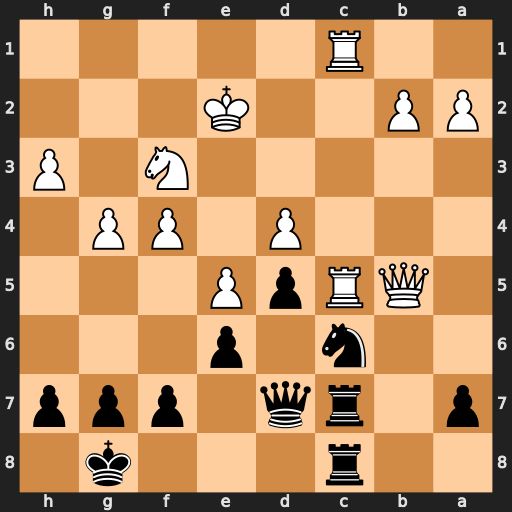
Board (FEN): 2r3k1/p1rq1ppp/2n1p3/1QRpP3/3P1PP1/5N1P/PP2K3/2R5
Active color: b
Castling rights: -
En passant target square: -
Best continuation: Nxd4+ Nxd4 Qxb5+ Rxb5 Rxc1